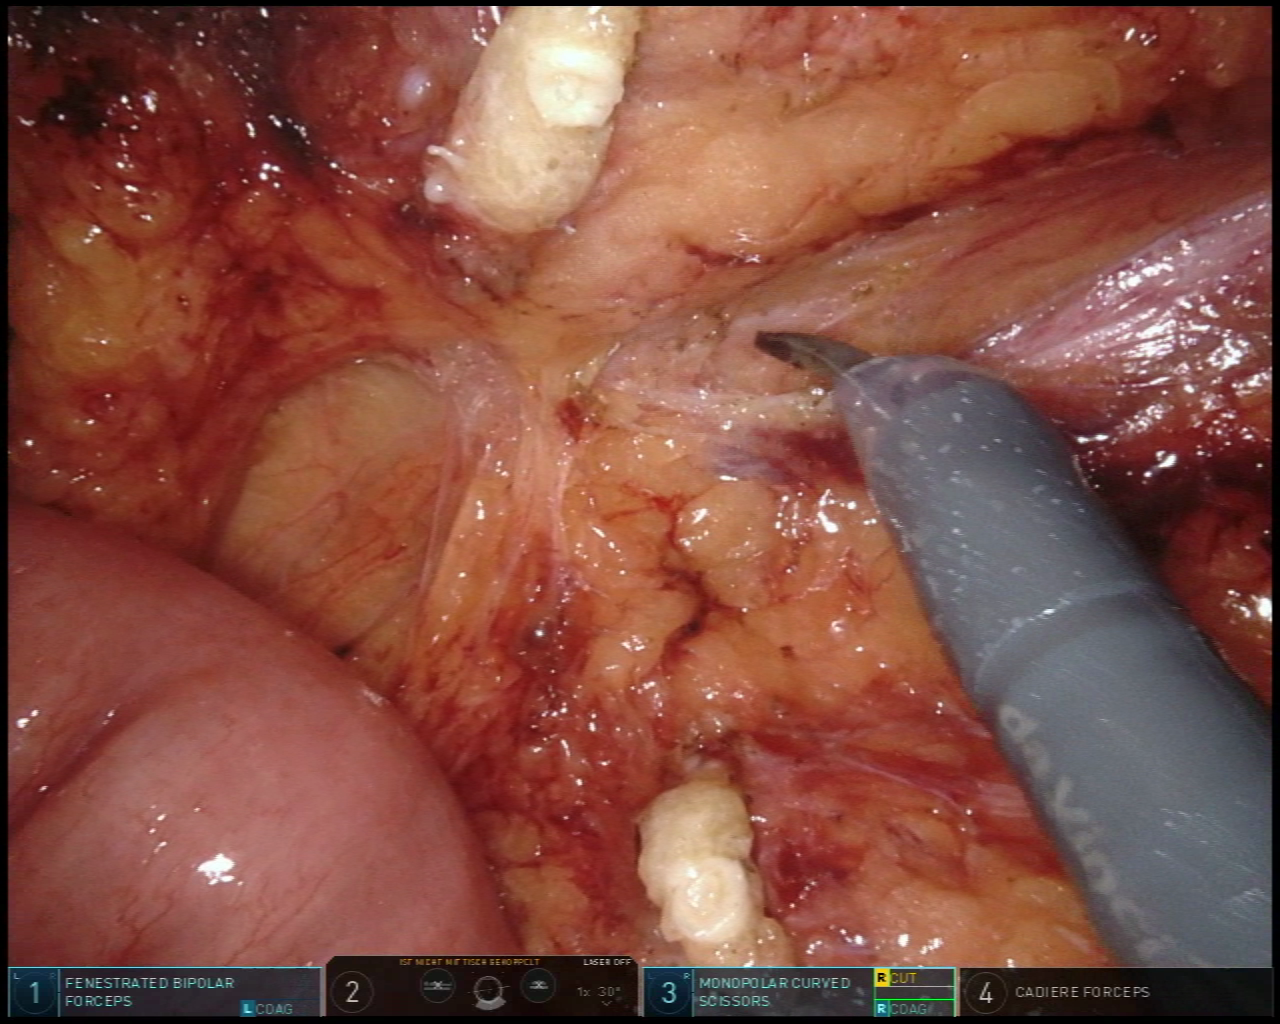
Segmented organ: ureter
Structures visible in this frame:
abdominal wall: no
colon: no
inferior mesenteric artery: no
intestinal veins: no
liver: no
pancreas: no
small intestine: yes
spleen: no
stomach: no
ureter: yes
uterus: no
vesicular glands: no